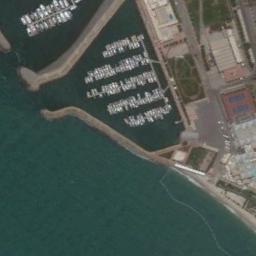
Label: harbor